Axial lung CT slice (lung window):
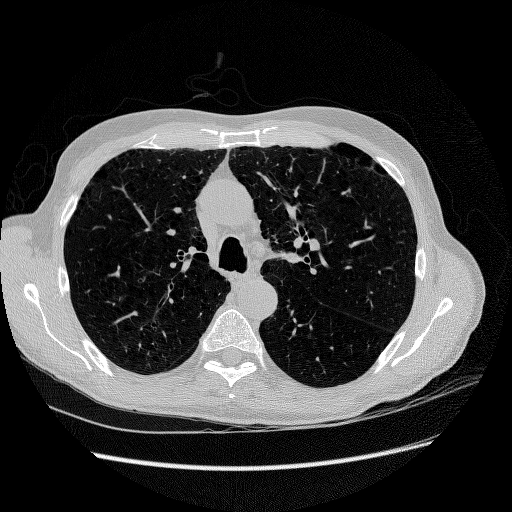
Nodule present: no